Question: To illustrate my problem I will use the analogy of authors and books.
I have 2 tables "author" and "books". Authors are unique and books are tied to a specific authors using a foreign key constraint.
I was wondering if it was possible to have a column called "booknum" in the "books" table that auto-increment within the subset of a single author. So if the table has 100 rows and im inserting the 4th book of an author it puts a 4 into the "booknum" column.

For example if the books table had 6 rows:
'''
id | authors_id | booknum | name
1 | 1 | 1 | "hello"
2 | 1 | 2 | "goodbye"
3 | 2 | 1 | "booktitle"
4 | 3 | 1 | "more title"
5 | 1 | 3 | "nametwo"
6 | 2 | 2 | "nameone"
'''
Is this possible within mysql or do I need to go and check for the last created book and manually increment when I add a book?
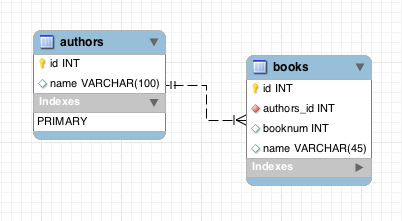
Answer: You could use a trigger:
'''
CREATE TRIGGER biBooks
BEFORE INSERT ON books
FOR EACH ROW SET NEW.booknum = (
SELECT COALESCE(MAX(booknum), 0) + 1
FROM books
WHERE authors_id = NEW.authors_id
)
;
'''